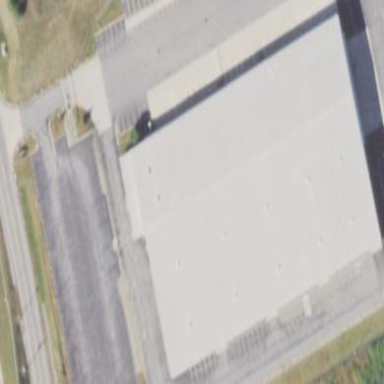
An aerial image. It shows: Warehouse building.